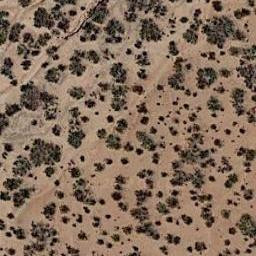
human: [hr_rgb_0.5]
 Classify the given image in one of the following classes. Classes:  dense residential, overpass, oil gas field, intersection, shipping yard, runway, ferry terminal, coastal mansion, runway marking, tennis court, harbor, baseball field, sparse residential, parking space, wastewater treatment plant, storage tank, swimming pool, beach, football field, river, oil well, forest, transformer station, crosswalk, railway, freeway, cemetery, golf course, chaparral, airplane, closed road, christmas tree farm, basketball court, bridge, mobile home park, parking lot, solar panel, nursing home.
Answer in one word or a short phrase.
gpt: chaparral